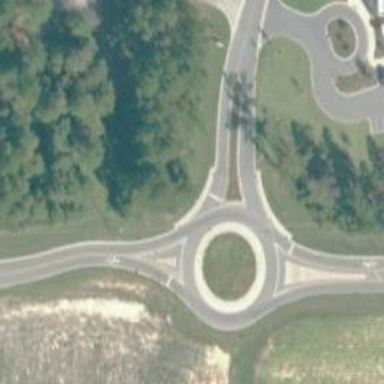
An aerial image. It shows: Roundabout on primary highway.